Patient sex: M
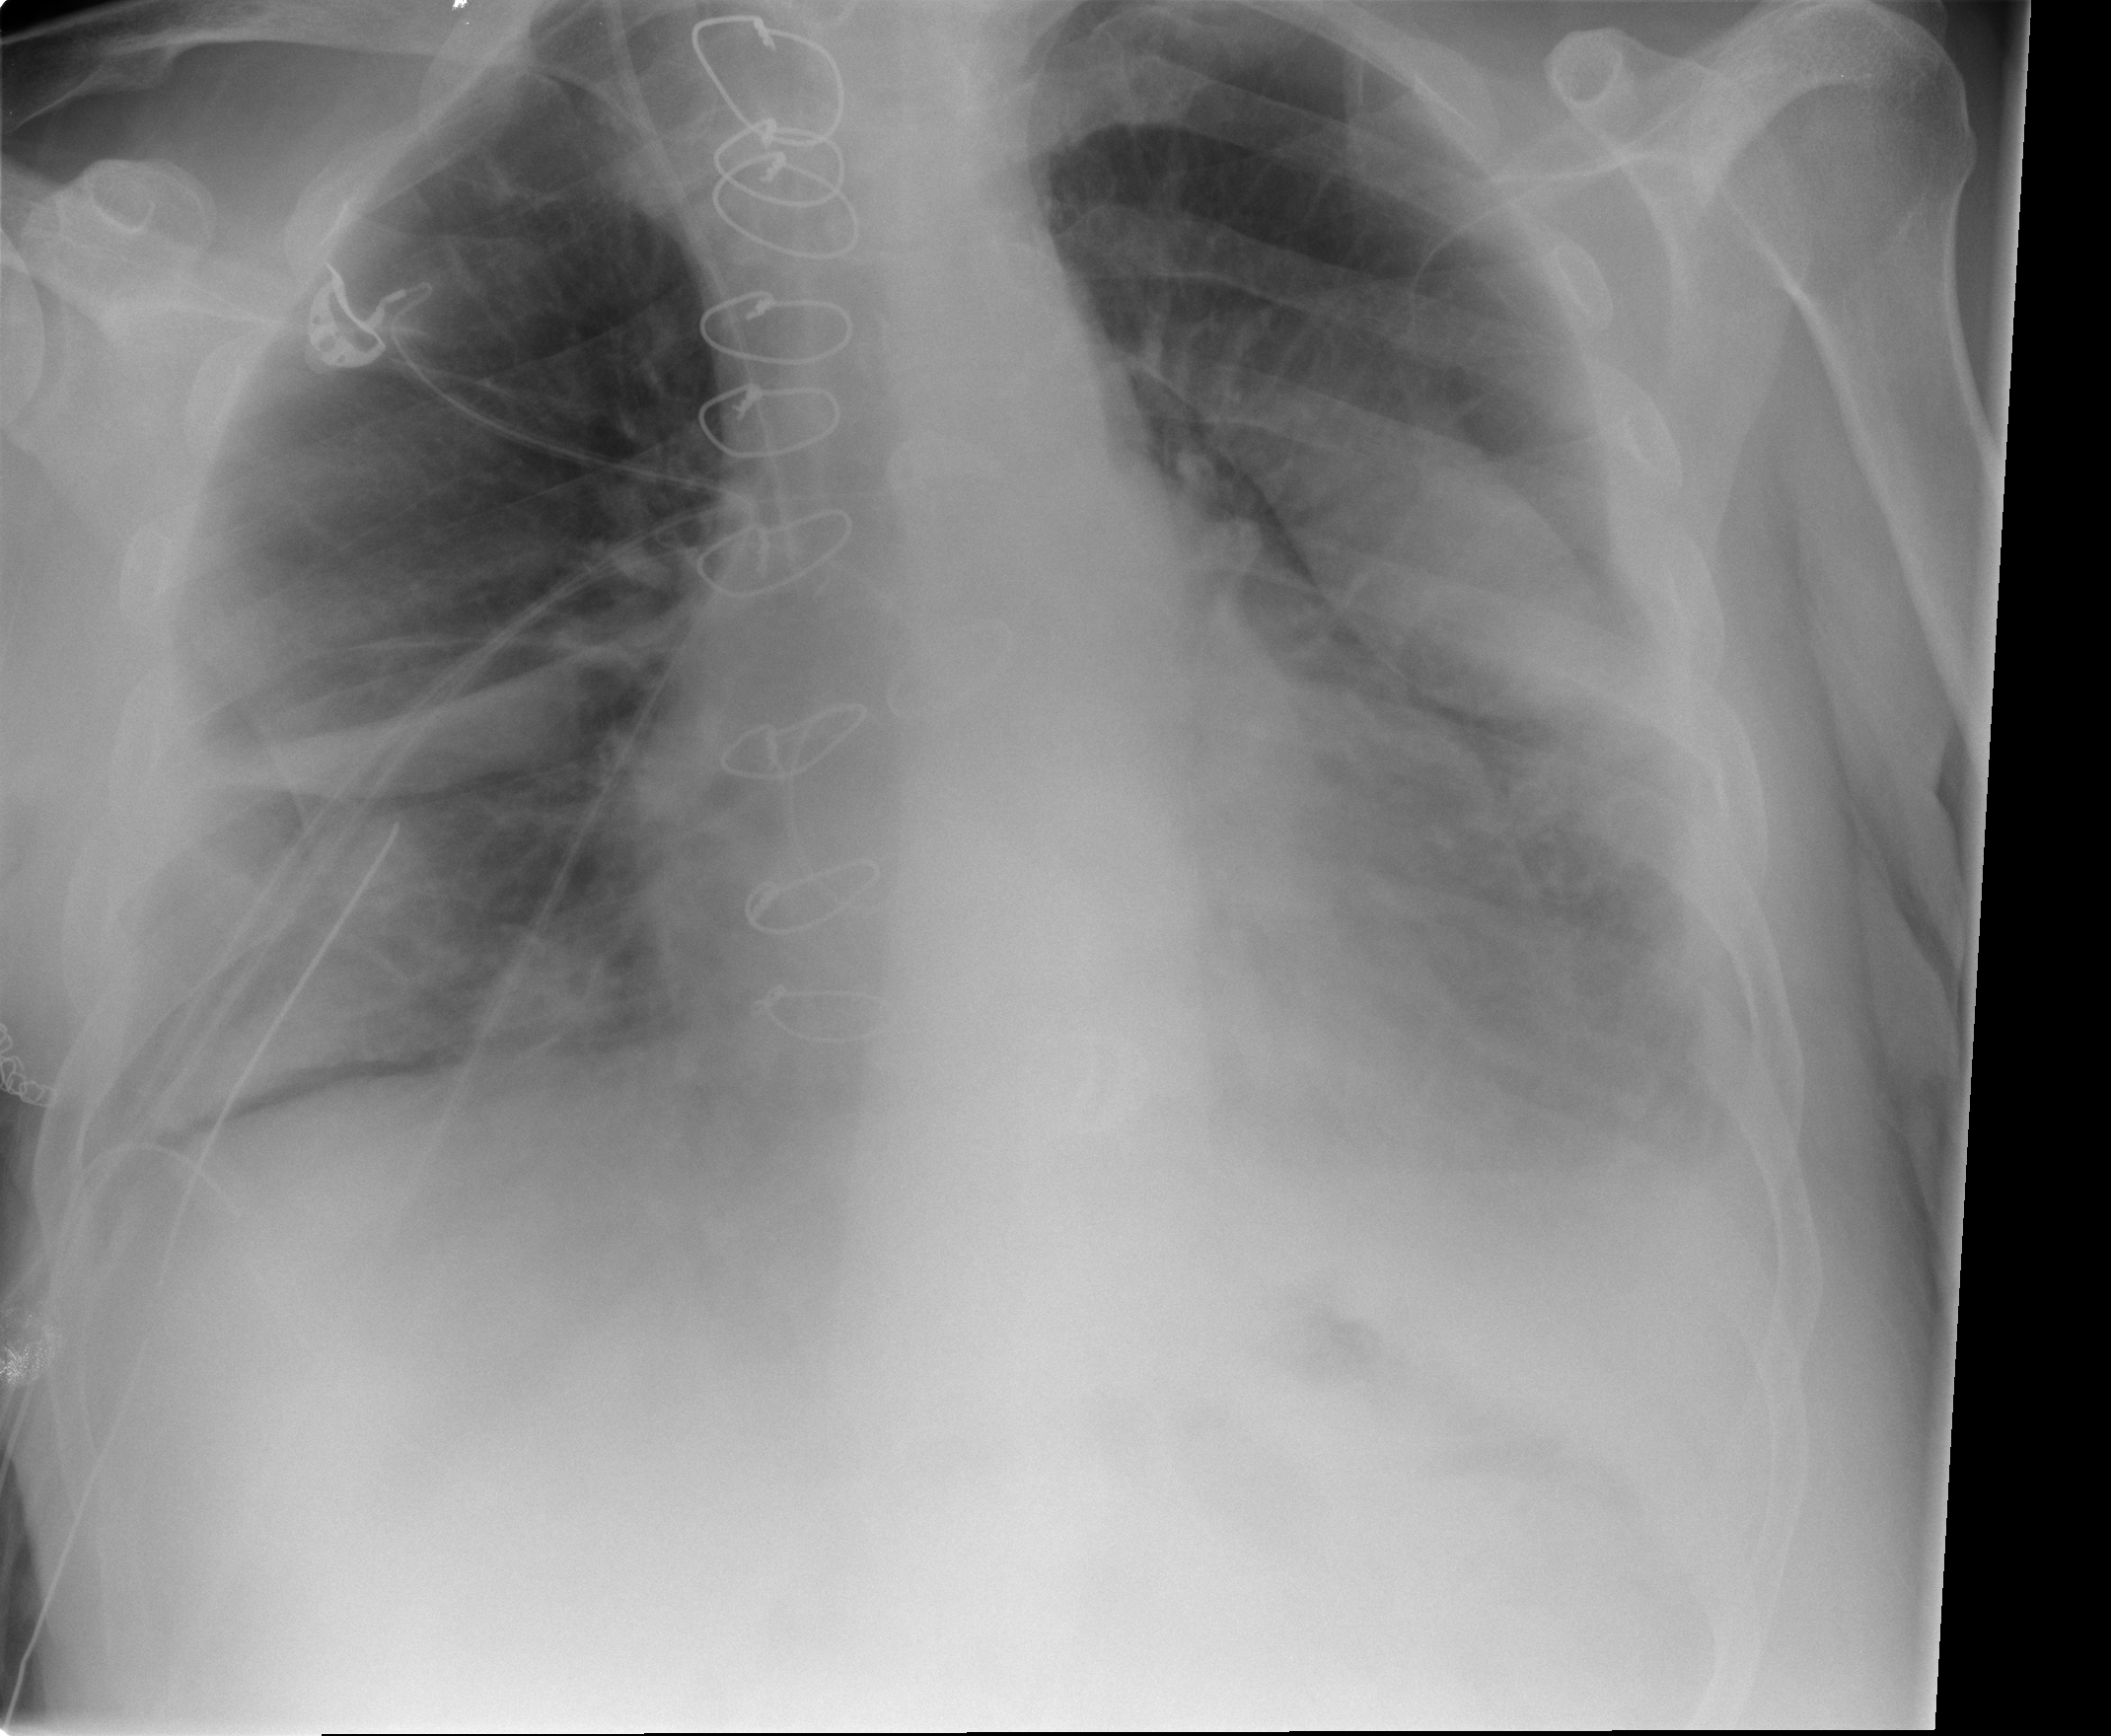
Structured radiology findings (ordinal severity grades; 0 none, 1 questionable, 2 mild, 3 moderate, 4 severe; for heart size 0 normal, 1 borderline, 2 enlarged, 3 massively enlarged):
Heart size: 0
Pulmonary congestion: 0
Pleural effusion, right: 1
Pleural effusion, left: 2
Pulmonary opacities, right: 0
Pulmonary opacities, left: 0
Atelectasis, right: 3
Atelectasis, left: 2